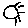
Label: sun